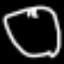
Label: clock